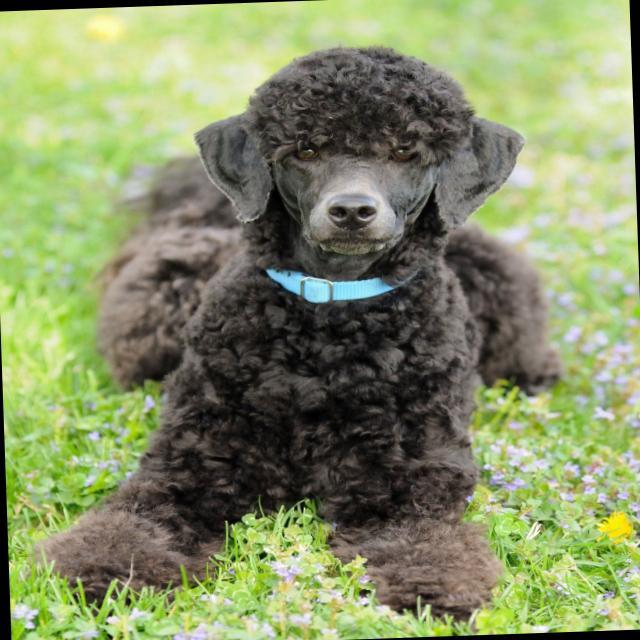
Healthy canine skin — no visible lesions, inflammation, or abnormalities. The skin and coat appear normal.